Question: How I can show the progress or % status like following image.
Here I am trying to show the % value of symptoms according to its percentage value like shown in the image.
I tried using UIView but, I don't know how to show percentage (%) data/progress like shown in the image.
Is there any solution or way to achieve this?
I still didn't Added Code.

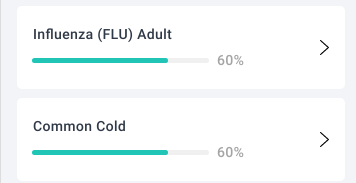
Answer: If you want to do it natively, you can use a
Create an '@Outlet' of that view and in your code, when you want to change the progress or set it, use the function
'''
thenameofyouroutlet.setProgress (float, animated: bool)
'''
The first parameter must be a number between and , where
The second parameter must be 'true' or 'false', 'true' if you want to animate the progress, 'false' if you want it to be set without animation.
Then, if you want a label that shows the progress, you can create a 'UILabel' next to the bar, create your '@Outlet', and in the same code where you set the progress, change the text of your label with 'thenameofyourlabel.text'
Also, in storyboard you can set the color of the progress, and the color of the bar. <URL>